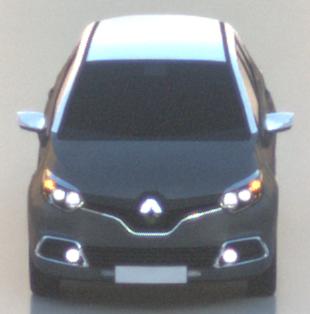
Make: Renault
Model: Captur ENERGY TCe 90
Detailed model: Captur (I)
Model produced from: 2013/06
Model produced until: 2015/05
Doors: 5
Color: gray
Road condition: wet road
Daytime: sunrise or sunset
Contrast: low contrast